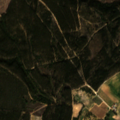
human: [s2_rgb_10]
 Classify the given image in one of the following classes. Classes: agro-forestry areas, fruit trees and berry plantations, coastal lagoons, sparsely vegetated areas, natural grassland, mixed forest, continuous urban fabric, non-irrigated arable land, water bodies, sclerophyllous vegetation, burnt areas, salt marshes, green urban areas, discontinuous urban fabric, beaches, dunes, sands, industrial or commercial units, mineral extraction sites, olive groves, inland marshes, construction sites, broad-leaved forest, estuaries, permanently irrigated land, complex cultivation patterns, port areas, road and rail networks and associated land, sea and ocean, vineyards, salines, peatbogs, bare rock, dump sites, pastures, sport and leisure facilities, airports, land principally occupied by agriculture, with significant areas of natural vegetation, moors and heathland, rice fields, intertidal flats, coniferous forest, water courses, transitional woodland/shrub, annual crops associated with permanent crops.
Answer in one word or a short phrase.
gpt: complex cultivation patterns, land principally occupied by agriculture, with significant areas of natural vegetation, broad-leaved forest, transitional woodland/shrub